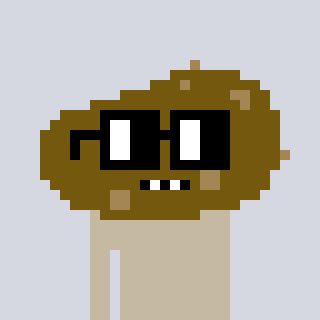
a pixel art character with square black glasses, a potato-shaped head and a magenta-colored body on a cool background